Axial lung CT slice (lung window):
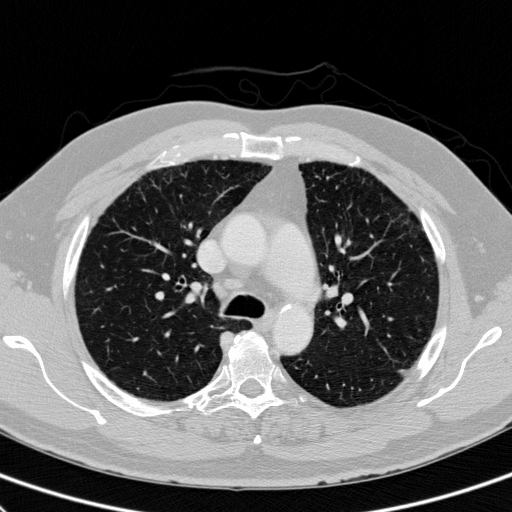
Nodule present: no